Interaction volume radius: 5 \u00c5
Interaction volume height: 20 \u00c5
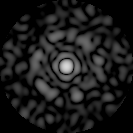
Disorder parameter: 0.8279